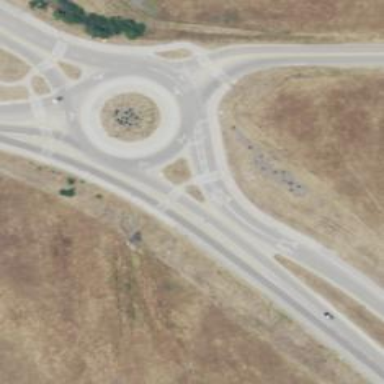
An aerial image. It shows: Roundabout at primary highway junction.